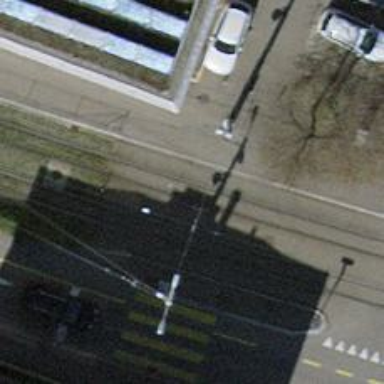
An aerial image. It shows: Tram crossing on the railway.